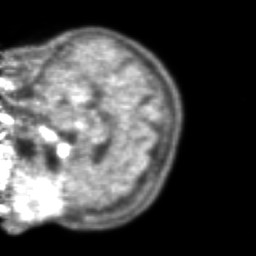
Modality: PET
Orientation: sagittal
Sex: female
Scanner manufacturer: ge